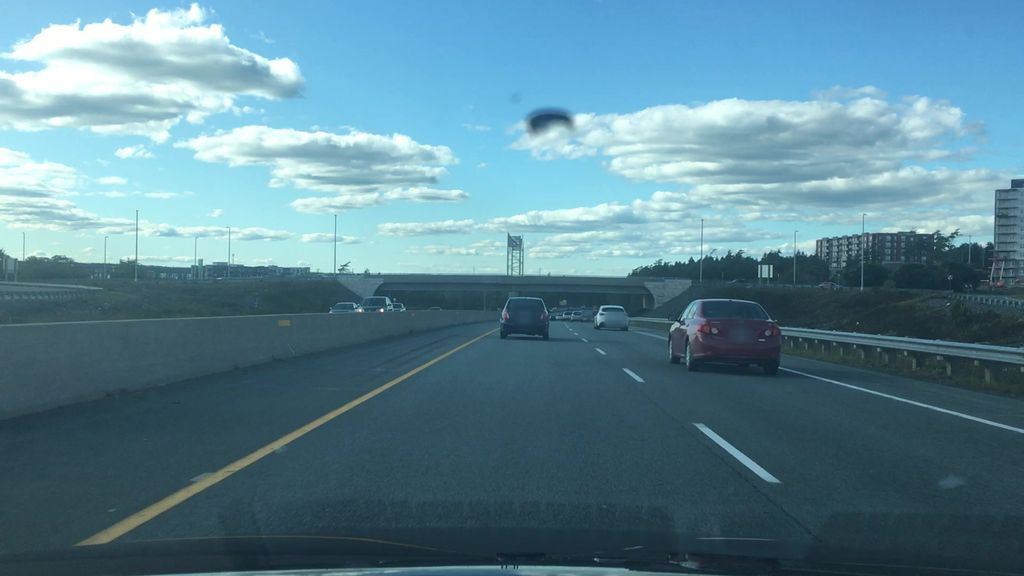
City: halifax